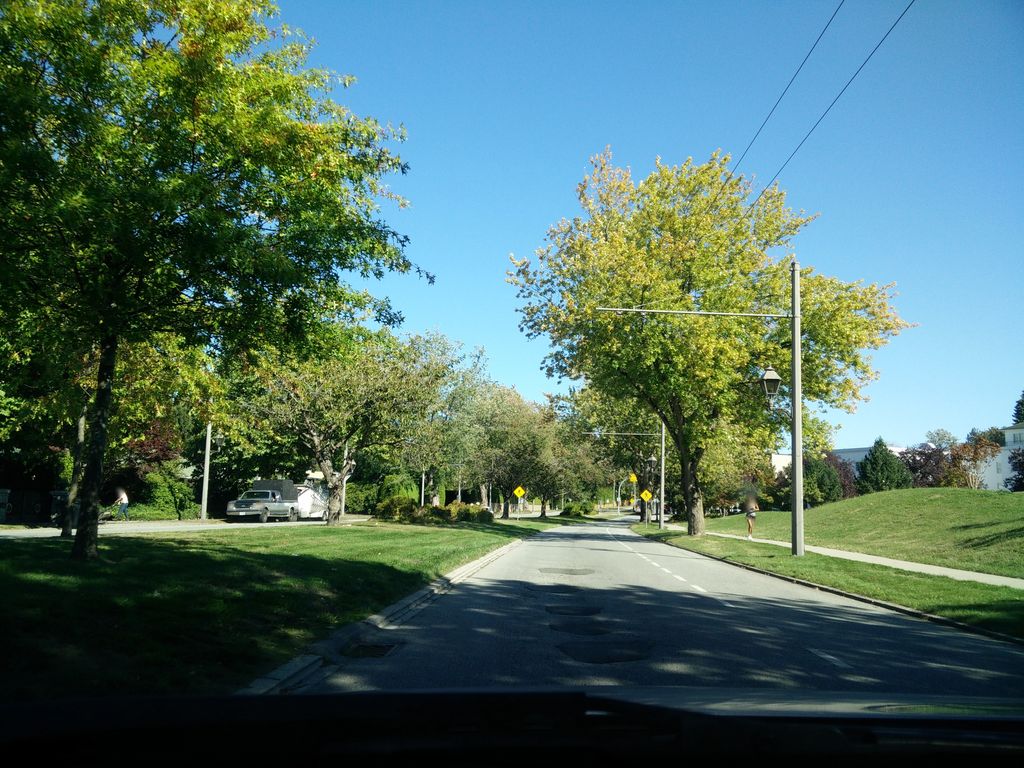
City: vancouver